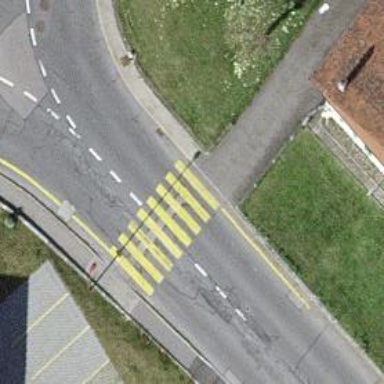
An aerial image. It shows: Zebra crossing on the road.